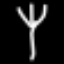
Label: fork